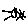
Label: sun